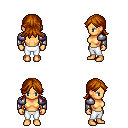
a pixel art fantasy rpg character, female body template, human, tanned skin, steel arm armor, white pants, brunette loose hair, four views (front, back, left, right), 2x2 character sprite sheet, small pixel art, hard edges, no anti-aliasing